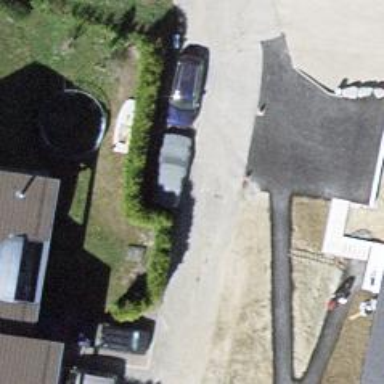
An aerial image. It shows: Alleyway designated as service road.